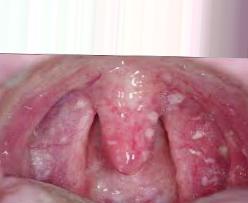
Condition: Mouth Ulcer